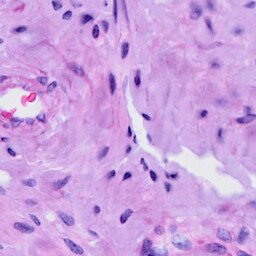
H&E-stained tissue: Cervix